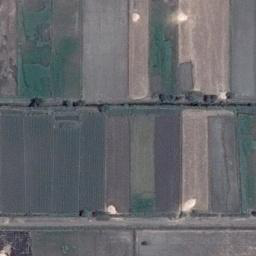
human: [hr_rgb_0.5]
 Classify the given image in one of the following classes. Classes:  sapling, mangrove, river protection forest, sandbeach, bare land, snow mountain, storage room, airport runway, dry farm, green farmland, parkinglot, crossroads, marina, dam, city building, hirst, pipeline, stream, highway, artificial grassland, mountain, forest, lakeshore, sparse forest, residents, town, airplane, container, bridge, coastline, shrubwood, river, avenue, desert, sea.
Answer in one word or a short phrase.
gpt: green farmland